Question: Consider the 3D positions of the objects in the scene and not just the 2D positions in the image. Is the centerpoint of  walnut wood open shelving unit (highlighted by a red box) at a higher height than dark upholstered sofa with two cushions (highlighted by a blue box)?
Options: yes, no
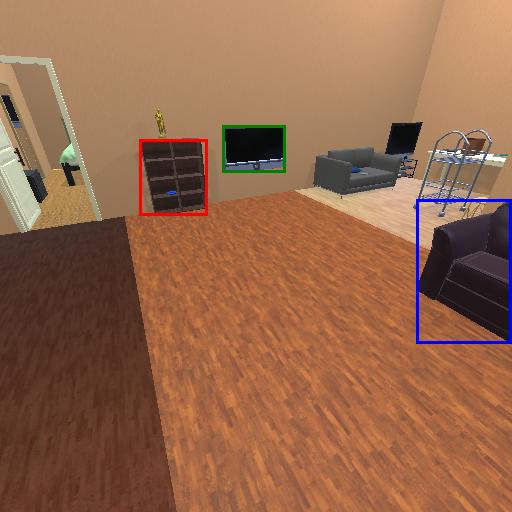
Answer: yes